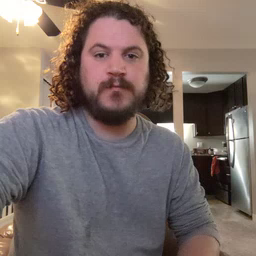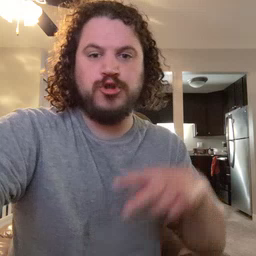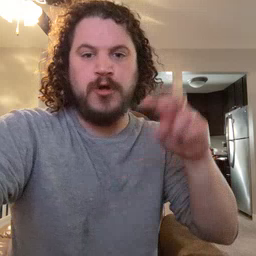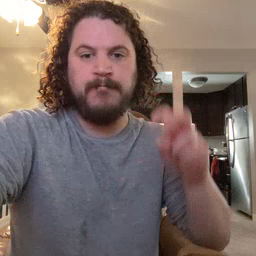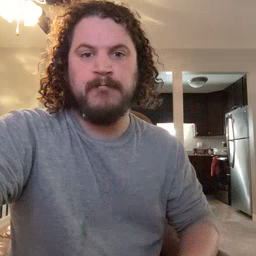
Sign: jump